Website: macys
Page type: billing-address
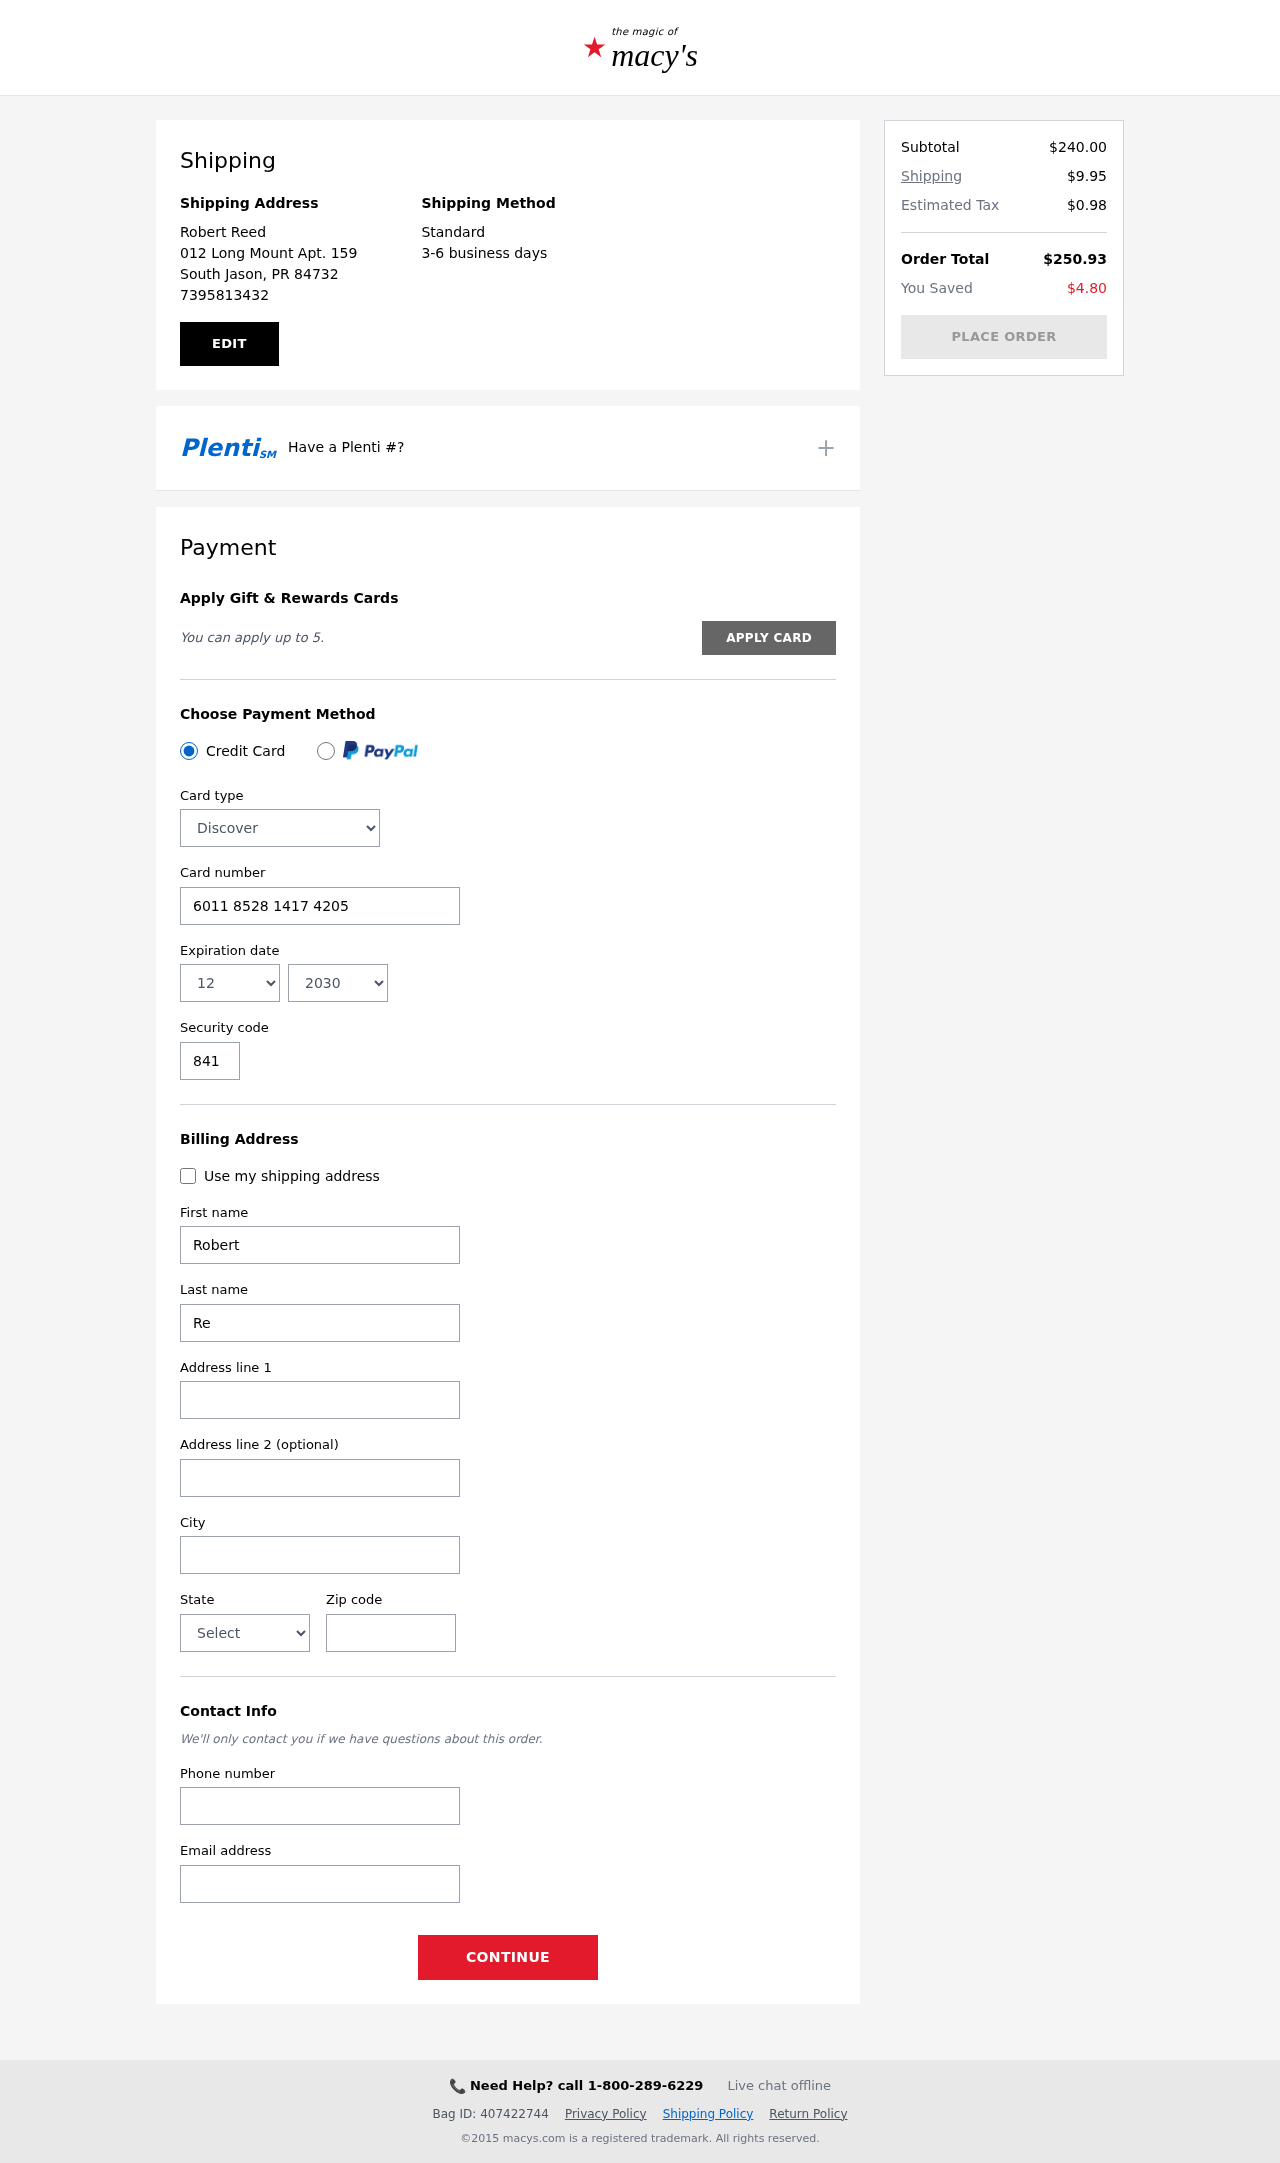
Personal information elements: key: PII_CARD_CVV
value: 841
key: PII_CARD_EXPIRY_MONTH
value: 12
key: PII_CARD_EXPIRY_YEAR
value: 30
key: PII_CARD_NUMBER
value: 6011 8528 1417 4205
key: PII_CARD_TYPE
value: Discover
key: PII_CITY
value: South Jason
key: PII_CITY_STATE_ZIP
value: South Jason, PR 84732
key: PII_EMAIL
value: robert.reed@gmail.com
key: PII_FIRSTNAME
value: Robert
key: PII_FULLNAME
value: Robert Reed
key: PII_LASTNAME
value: Reed
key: PII_PHONE
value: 7395813432
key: PII_POSTCODE
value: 84732
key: PII_STATE
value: PR
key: PII_STREET
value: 012 Long Mount Apt. 159
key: PII_STREET2
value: Suite 578
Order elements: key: ORDER_SUBTOTAL
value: $240.00
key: ORDER_SHIPPING_COST
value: $9.95
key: ORDER_TAX
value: $0.98
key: ORDER_TOTAL
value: $250.93
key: ORDER_SAVINGS
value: $4.80